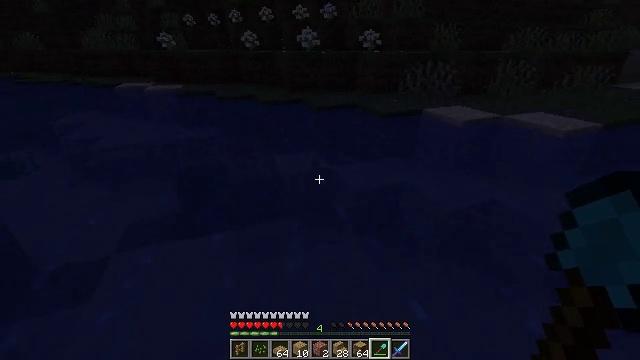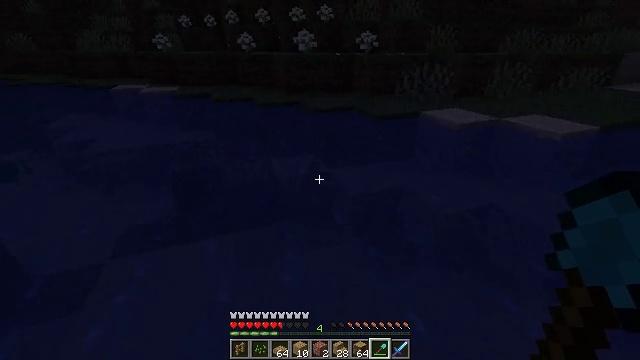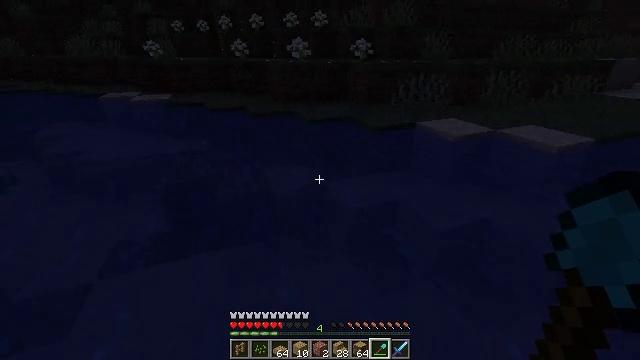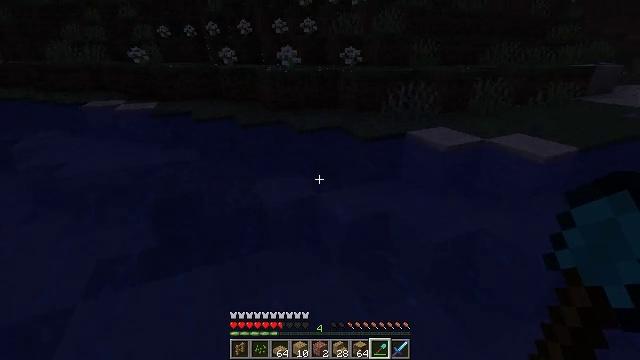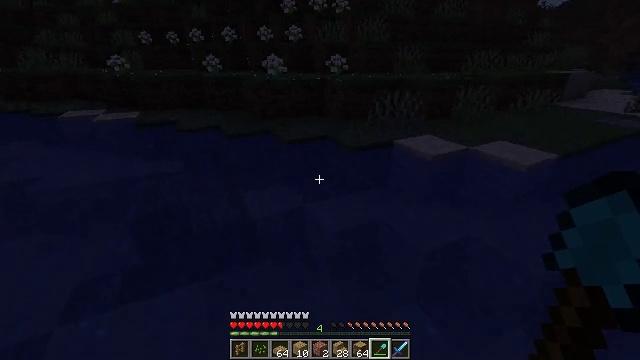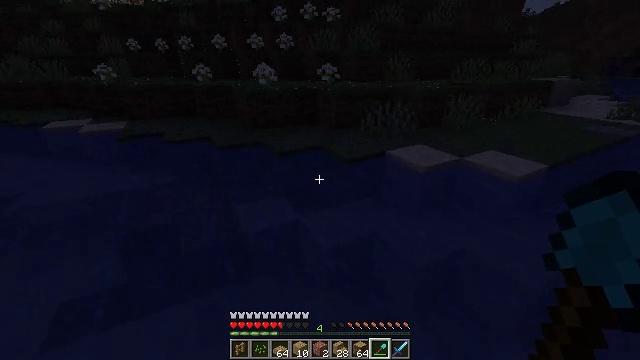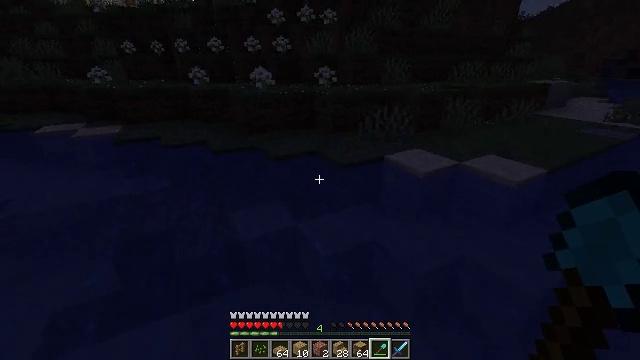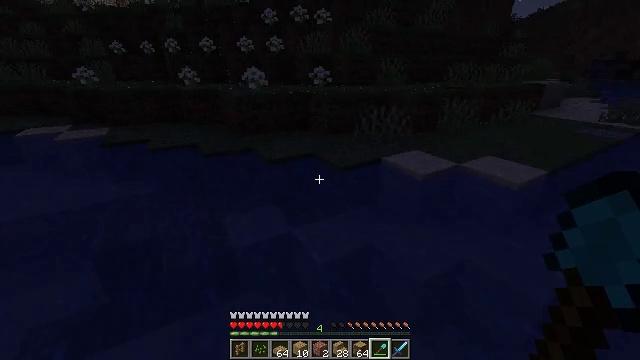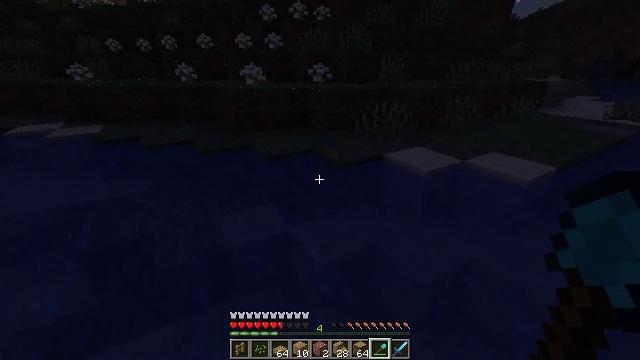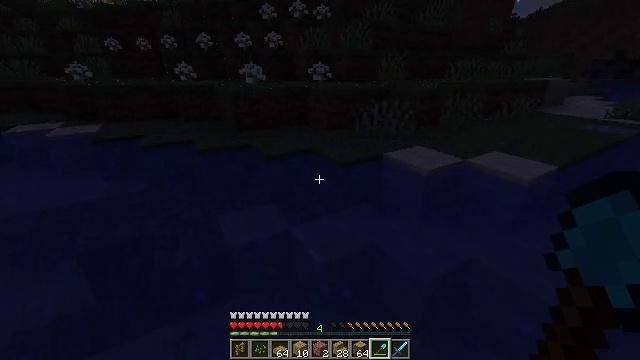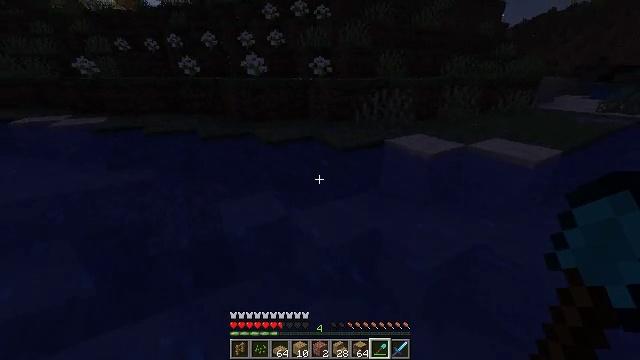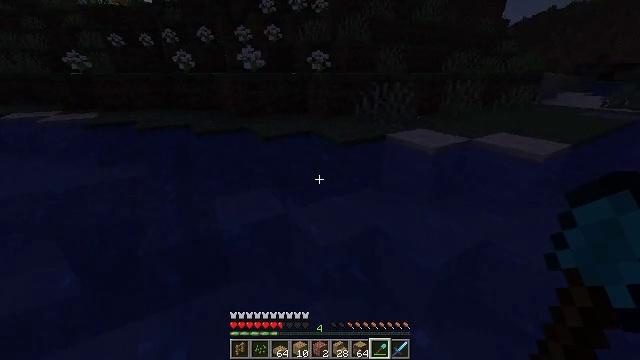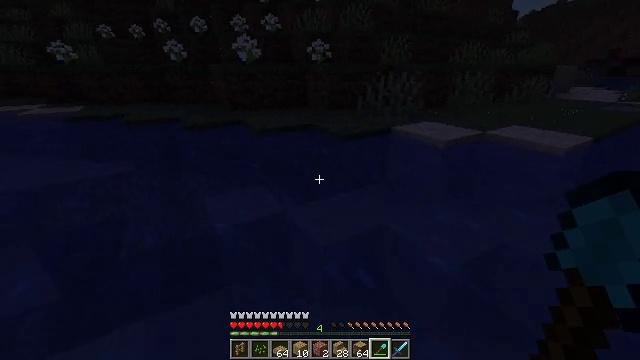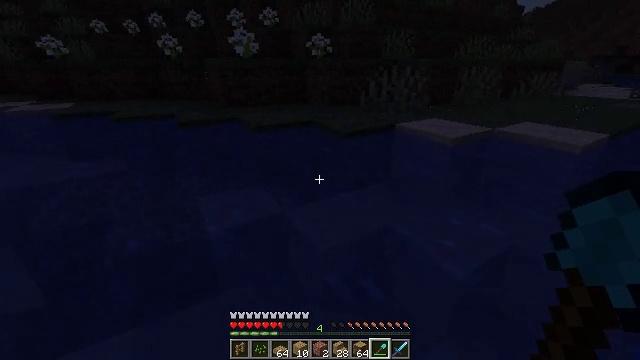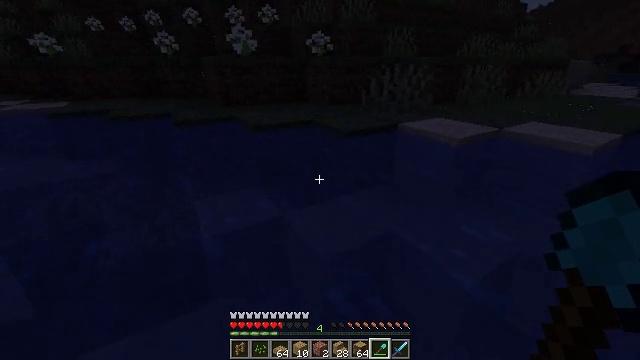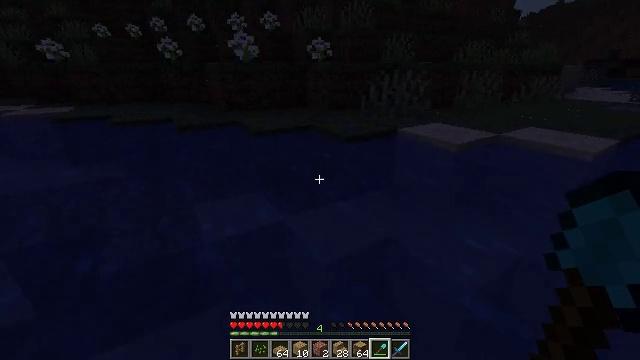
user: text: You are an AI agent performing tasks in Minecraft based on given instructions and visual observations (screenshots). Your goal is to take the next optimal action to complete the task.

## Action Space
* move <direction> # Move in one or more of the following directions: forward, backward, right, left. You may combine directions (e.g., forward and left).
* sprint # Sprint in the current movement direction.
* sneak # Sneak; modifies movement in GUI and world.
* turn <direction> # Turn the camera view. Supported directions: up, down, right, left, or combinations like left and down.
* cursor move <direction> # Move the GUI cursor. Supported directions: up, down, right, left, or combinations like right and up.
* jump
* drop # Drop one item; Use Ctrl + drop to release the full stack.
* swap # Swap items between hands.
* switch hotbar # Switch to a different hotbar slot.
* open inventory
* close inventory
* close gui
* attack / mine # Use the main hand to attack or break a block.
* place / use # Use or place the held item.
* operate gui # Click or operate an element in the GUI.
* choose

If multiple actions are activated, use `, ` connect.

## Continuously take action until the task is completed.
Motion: motion action
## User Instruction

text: Remove the oak fence from its place.
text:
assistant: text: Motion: move forward, jump
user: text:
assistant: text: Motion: move forward, turn right, jump
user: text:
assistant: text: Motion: move forward, turn right, jump
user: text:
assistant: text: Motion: move forward, turn right, jump
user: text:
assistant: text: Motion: move forward, turn right, jump
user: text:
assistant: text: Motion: move forward, jump
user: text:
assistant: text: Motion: move forward, turn right, jump
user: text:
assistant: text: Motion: move forward, jump
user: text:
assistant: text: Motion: move forward, sprint, jump
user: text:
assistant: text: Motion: move forward, sprint, jump
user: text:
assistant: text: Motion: move forward, sprint, jump
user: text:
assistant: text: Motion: move forward, sprint, jump
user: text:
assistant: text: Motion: move forward, sprint, jump
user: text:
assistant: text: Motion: move forward, jump
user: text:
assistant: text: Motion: move forward, jump
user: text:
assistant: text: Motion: move forward, jump
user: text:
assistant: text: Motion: move forward, jump
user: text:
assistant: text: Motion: move forward, jump
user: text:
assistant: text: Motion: move forward, turn right and up, jump
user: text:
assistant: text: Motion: move forward, turn right and up, jump
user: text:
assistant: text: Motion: move forward, jump
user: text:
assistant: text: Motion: move forward, sprint, jump
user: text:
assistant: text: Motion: move forward, sprint, jump
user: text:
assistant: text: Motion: move forward, sprint, jump
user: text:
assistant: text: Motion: move forward, sprint, jump
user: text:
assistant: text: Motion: move forward, jump
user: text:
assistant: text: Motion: move forward, jump
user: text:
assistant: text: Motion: move forward, jump
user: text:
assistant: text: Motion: move forward, jump
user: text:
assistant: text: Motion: move forward, jump